Question: In my controller I have:
'''
xml_doc.xpath('//locale').map do |i|
Thing.create!(:name => i.xpath('englishName').inner_text, :lang => i.xpath('representation').inner_text)
end
'''
The xml doc is: <URL>
The problem is that the lang column is set to:
'''
af_ZAar_ARaz_AZbe_BYbg_BGbn_INbs_BAca_EScs_CZcy_G...
'''
for each element created.
The problem:

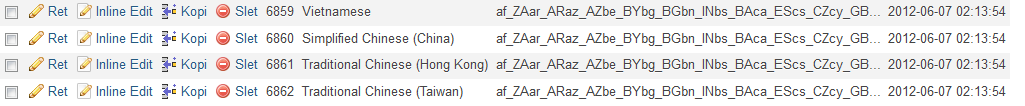
Answer: Ultimately the issue is that the 'representation' isn't at the same level as 'englishName':
'''
xml_doc.xpath('//locale').map do |i|
englishName = i.xpath('englishName').inner_text
# Or just ".//representation", or if there may be multiple codes, you
# need to be even more clever about determining which to use.
representation = i.xpath('codes/code/standard/representation').inner_text
puts "#{englishName} - #{representation}"
end
'''
Outputs (truncated):
'''
Thai - th_TH
Filipino - tl_PH
Turkish - tr_TR
Ukrainian - uk_UA
Vietnamese - vi_VN
Simplified Chinese (China) - zh_CN
Traditional Chinese (Hong Kong) - zh_HK
Traditional Chinese (Taiwan) - zh_TW
'''